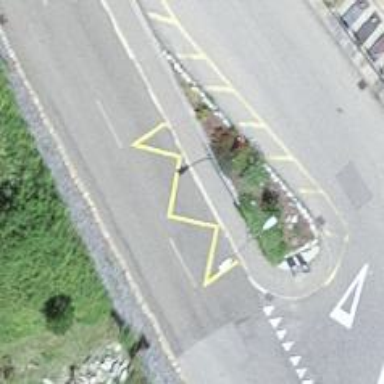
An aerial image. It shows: Lamppost for support.